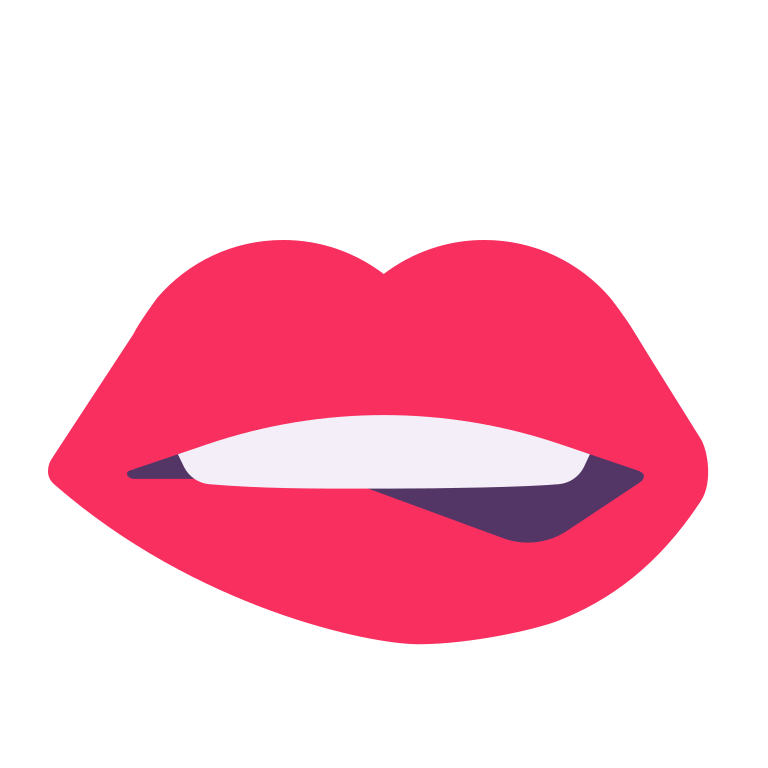
biting lip flat